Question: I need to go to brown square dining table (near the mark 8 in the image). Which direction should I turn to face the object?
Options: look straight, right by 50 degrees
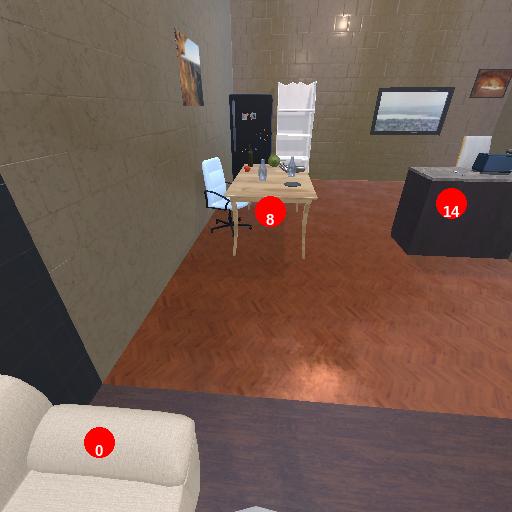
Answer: look straight